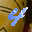
Label: 4